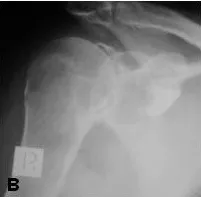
B; Arthrogram performed prior to hydrodilatation.
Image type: radiology (x_ray)